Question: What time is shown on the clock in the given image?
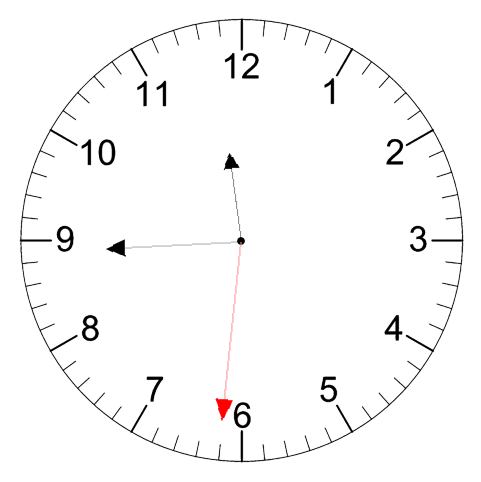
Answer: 11:44:31